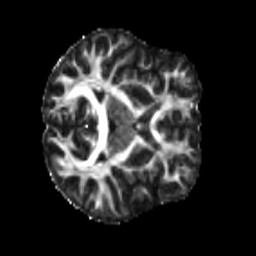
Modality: FA
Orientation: axial
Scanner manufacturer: siemens
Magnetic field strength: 3 T
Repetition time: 4 s
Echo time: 0.0594 s